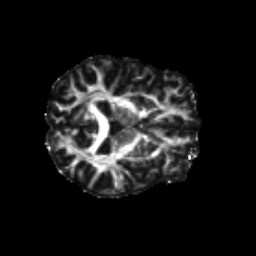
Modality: FA
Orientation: axial
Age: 58
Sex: male
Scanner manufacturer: siemens
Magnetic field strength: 3 T
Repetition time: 8.6 s
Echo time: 0.095 s